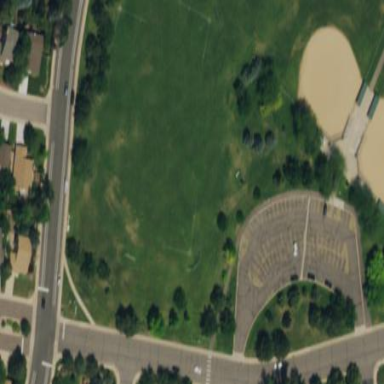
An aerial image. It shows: Soccer pitch for outdoor sports and leisure activities.